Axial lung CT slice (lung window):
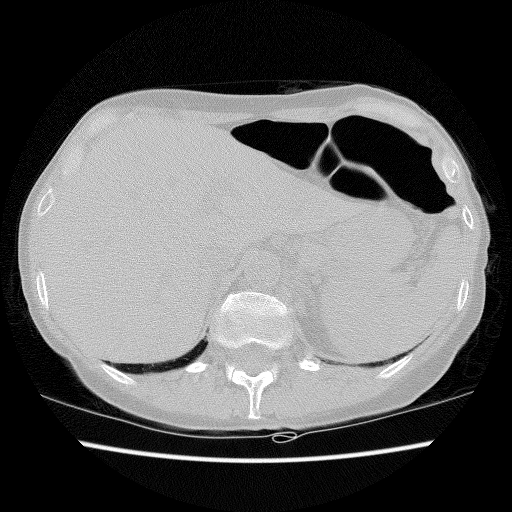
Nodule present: no